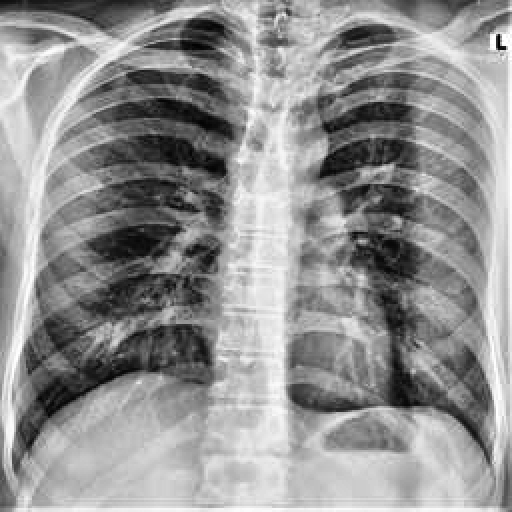
Finding: NORMAL